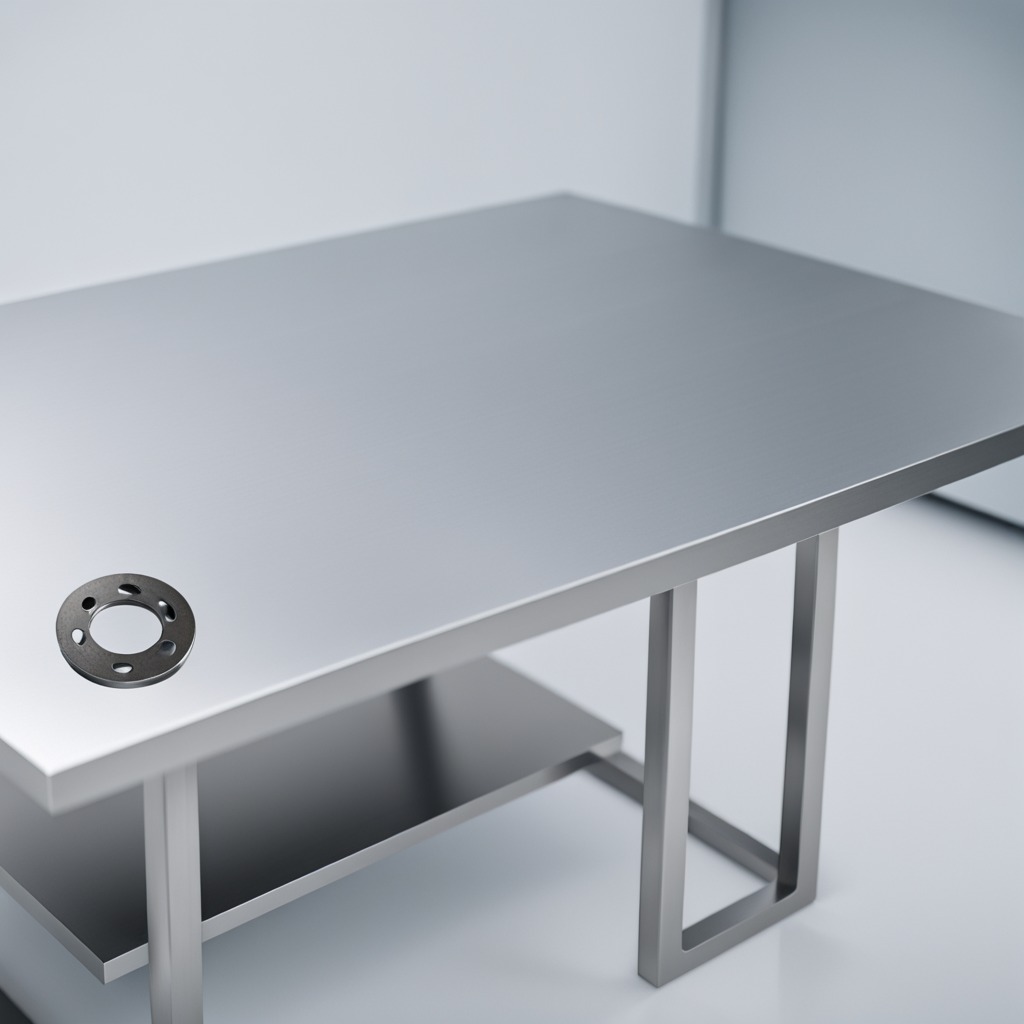
A flat metal washer lies on the stainless steel table.